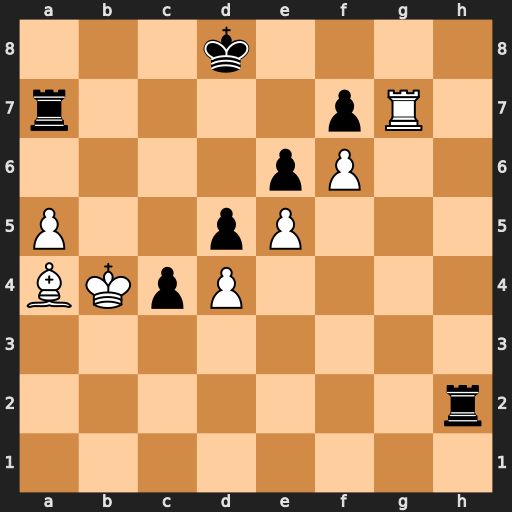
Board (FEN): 3k4/r4pR1/4pP2/P2pP3/BKpP4/8/7r/8
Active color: w
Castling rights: -
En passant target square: -
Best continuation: Rg8+ Kc7 Rf8 Rb2+ Kc3